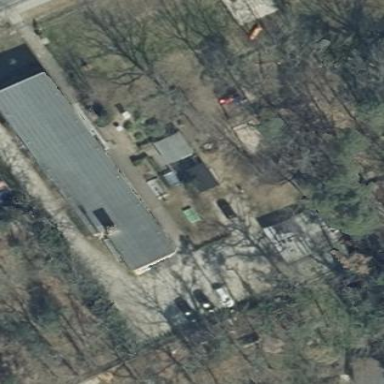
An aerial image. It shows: Community center.